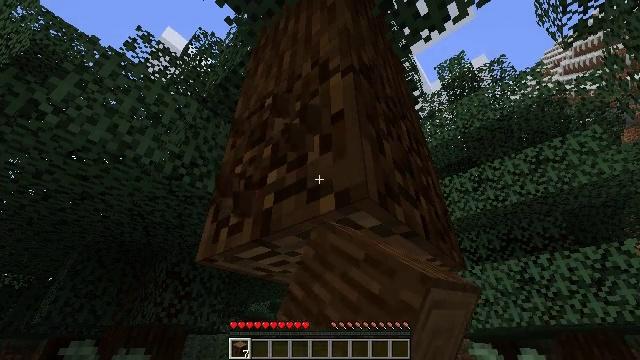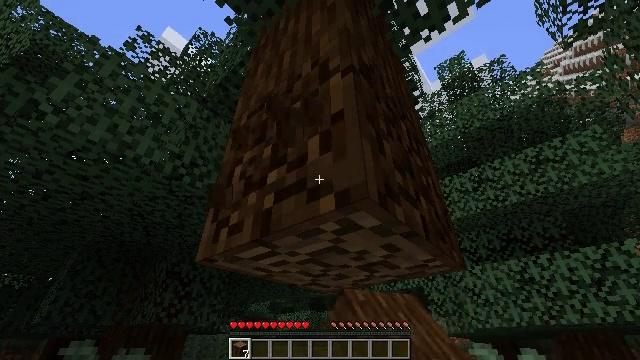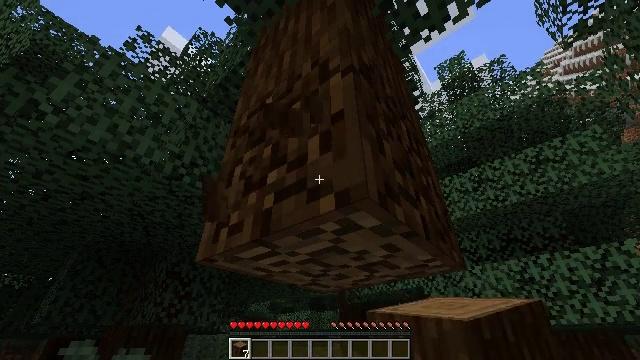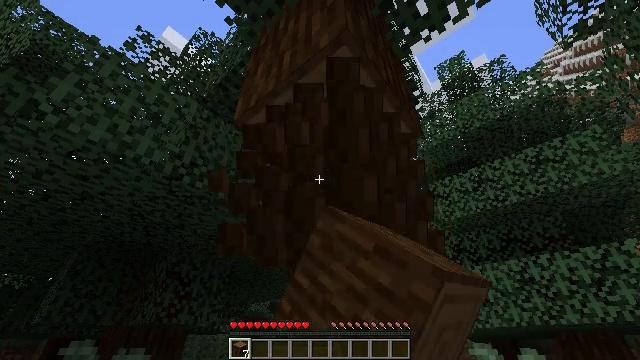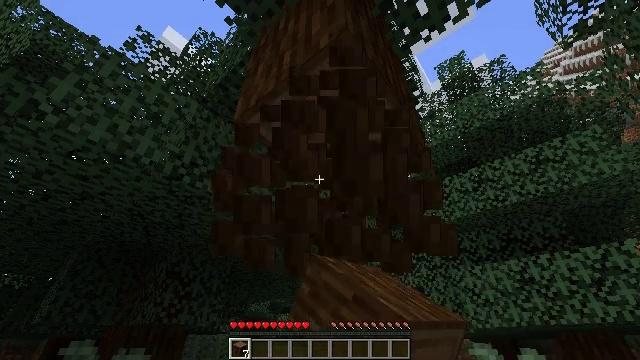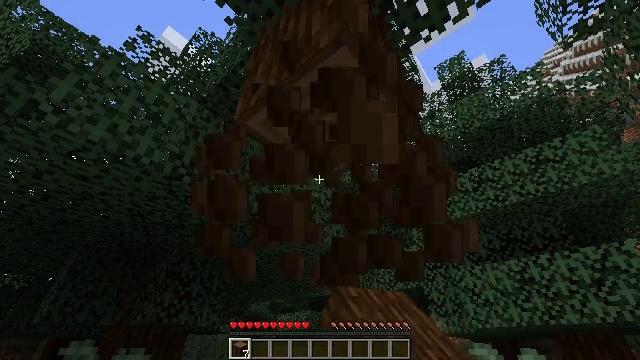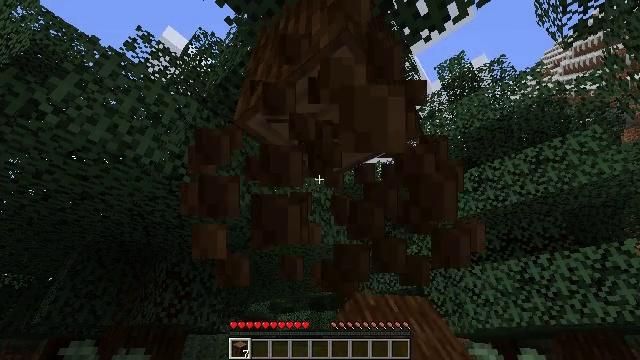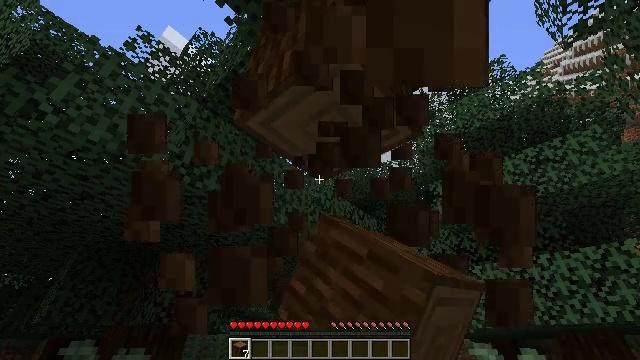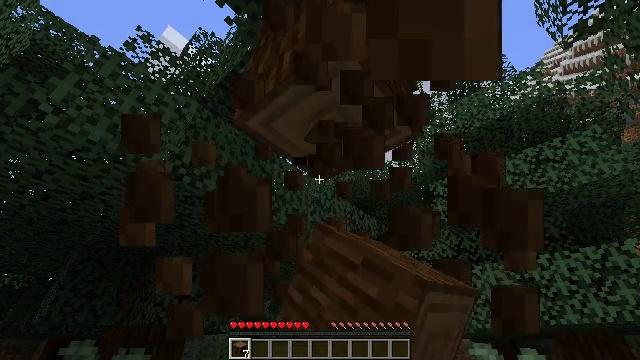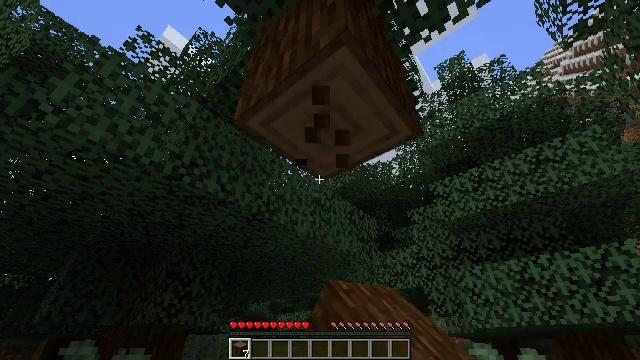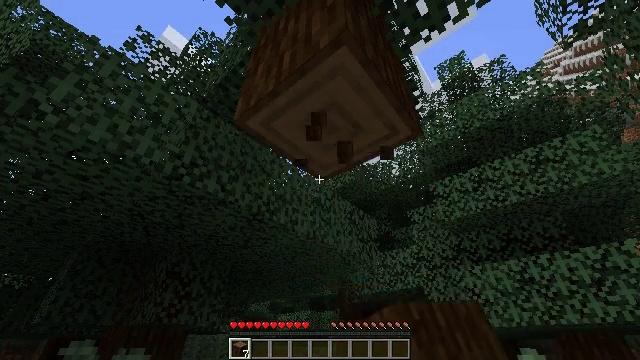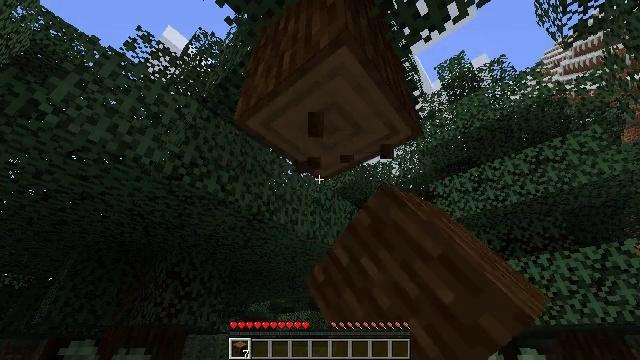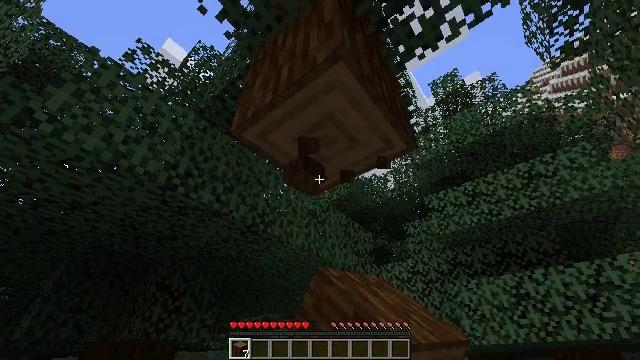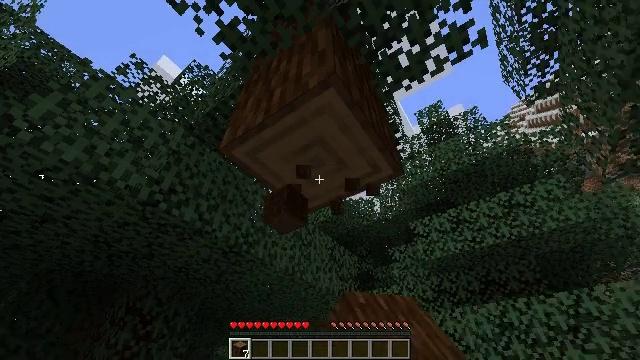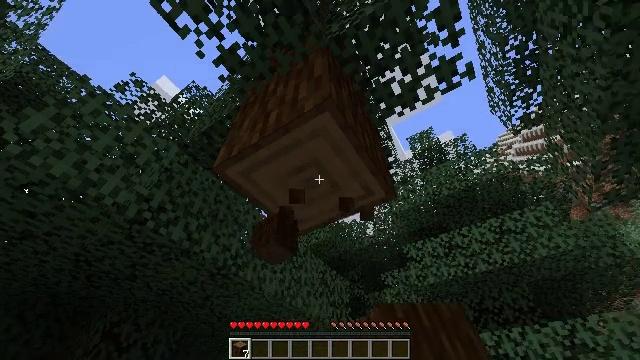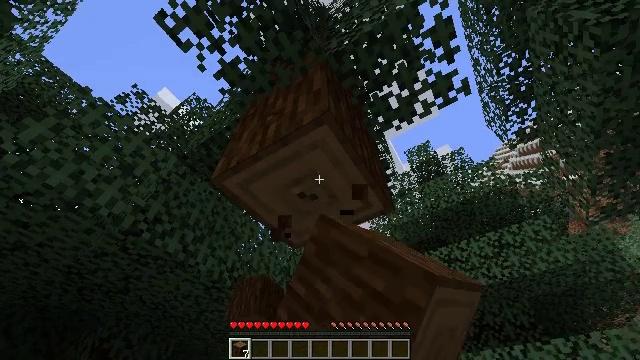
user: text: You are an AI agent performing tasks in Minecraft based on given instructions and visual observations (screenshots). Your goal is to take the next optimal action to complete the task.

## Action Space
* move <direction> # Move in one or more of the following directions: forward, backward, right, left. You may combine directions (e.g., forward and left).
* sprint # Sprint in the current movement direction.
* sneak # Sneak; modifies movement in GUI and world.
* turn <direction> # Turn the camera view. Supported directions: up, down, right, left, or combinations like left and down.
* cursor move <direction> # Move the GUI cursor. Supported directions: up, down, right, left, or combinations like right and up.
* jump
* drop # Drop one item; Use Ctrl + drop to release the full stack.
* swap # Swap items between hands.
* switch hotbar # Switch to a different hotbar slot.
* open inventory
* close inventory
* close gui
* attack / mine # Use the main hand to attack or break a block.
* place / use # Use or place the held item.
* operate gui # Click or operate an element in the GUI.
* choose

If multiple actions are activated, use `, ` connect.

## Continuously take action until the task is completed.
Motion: motion action
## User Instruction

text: Collect spruce log for building materials.
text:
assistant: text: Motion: attack / mine
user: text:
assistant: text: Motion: attack / mine
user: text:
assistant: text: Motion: attack / mine
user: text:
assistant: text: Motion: attack / mine
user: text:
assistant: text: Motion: attack / mine
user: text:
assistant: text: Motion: attack / mine
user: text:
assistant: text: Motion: attack / mine
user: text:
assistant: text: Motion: attack / mine
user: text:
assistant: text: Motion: attack / mine
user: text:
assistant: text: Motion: attack / mine
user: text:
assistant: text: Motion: attack / mine
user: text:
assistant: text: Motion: turn right and up, attack / mine
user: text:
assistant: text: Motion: turn right and up, attack / mine
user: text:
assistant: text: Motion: turn right and up, attack / mine
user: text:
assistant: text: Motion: turn up, attack / mine
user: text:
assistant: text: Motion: attack / mine
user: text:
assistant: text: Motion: attack / mine
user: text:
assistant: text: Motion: attack / mine
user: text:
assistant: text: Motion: attack / mine
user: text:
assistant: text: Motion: attack / mine
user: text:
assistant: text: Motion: attack / mine
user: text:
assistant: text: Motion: attack / mine
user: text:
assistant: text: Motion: attack / mine
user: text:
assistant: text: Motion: attack / mine
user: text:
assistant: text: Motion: attack / mine
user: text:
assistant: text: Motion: attack / mine
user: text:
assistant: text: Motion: attack / mine
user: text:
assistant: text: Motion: attack / mine
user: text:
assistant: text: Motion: attack / mine
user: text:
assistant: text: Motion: attack / mine